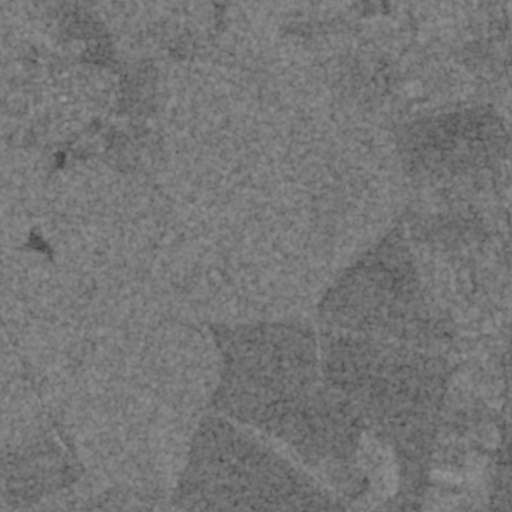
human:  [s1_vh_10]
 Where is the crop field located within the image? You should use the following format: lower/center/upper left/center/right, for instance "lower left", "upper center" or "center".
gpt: The crop field is located in the left of the image.
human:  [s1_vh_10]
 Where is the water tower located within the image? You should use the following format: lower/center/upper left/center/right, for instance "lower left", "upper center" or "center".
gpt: The water tower is located in the upper left of the image.
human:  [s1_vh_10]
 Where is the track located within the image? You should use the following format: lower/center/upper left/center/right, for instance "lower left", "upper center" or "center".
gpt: There is no track in the image.

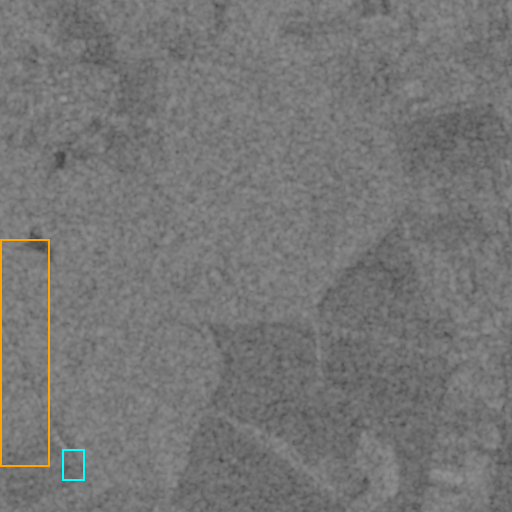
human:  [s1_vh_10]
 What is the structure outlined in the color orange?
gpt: The structure outlined in orange is a crop field.
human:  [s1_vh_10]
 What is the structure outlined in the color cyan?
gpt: The structure outlined in cyan is a park.
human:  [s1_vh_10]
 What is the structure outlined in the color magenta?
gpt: There is no magenta outline.